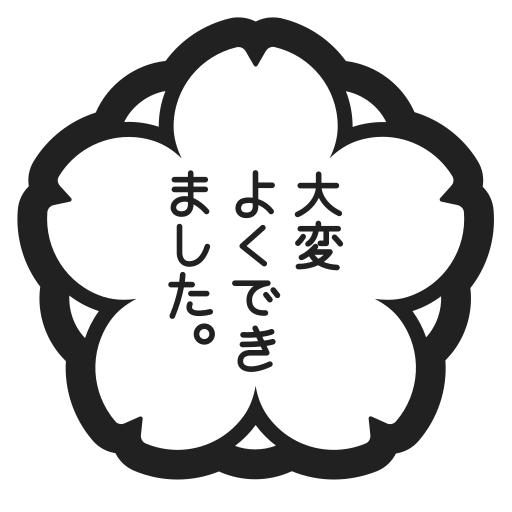
white flower high contrast